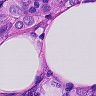
Metastatic tissue present: yes